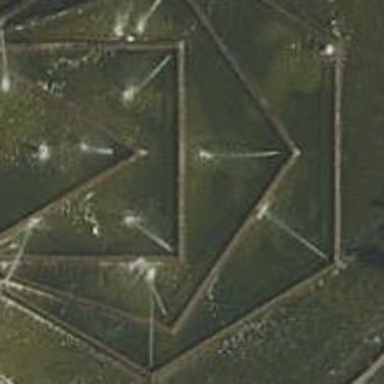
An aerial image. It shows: Fountain.